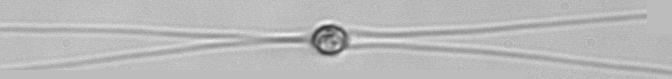
Label: Chaetoceros_danicus